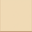
Piece: xx